Field crop: maize
Growth stage: 2
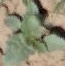
Species: datura